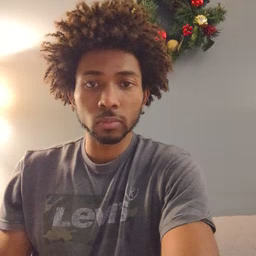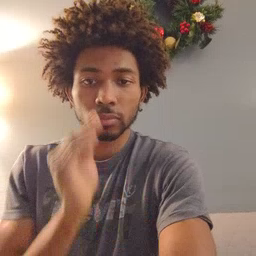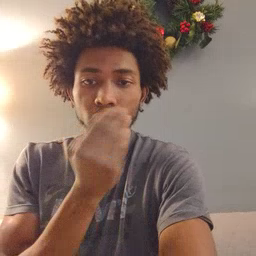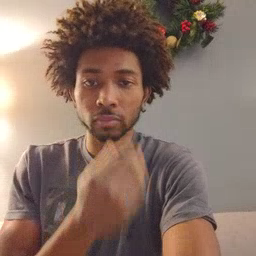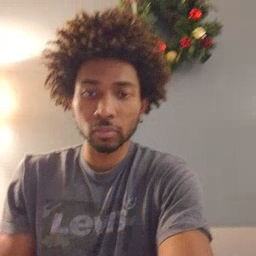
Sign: flower